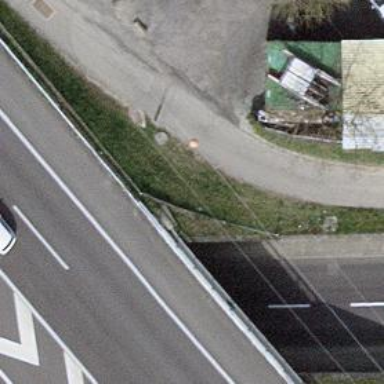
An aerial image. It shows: Guard rail as barrier.